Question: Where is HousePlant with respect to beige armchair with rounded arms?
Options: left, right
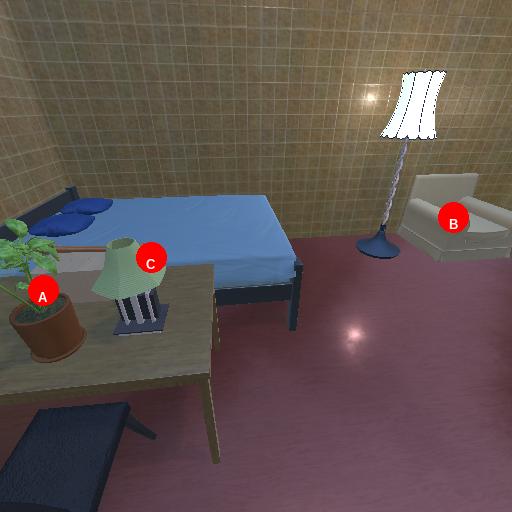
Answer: left